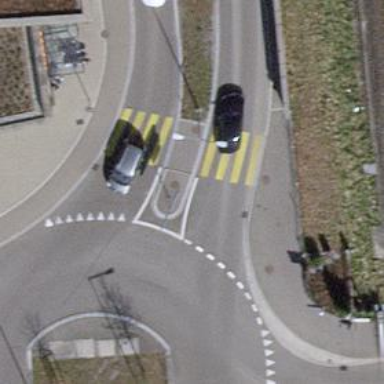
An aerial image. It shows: Traffic calming island.